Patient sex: M
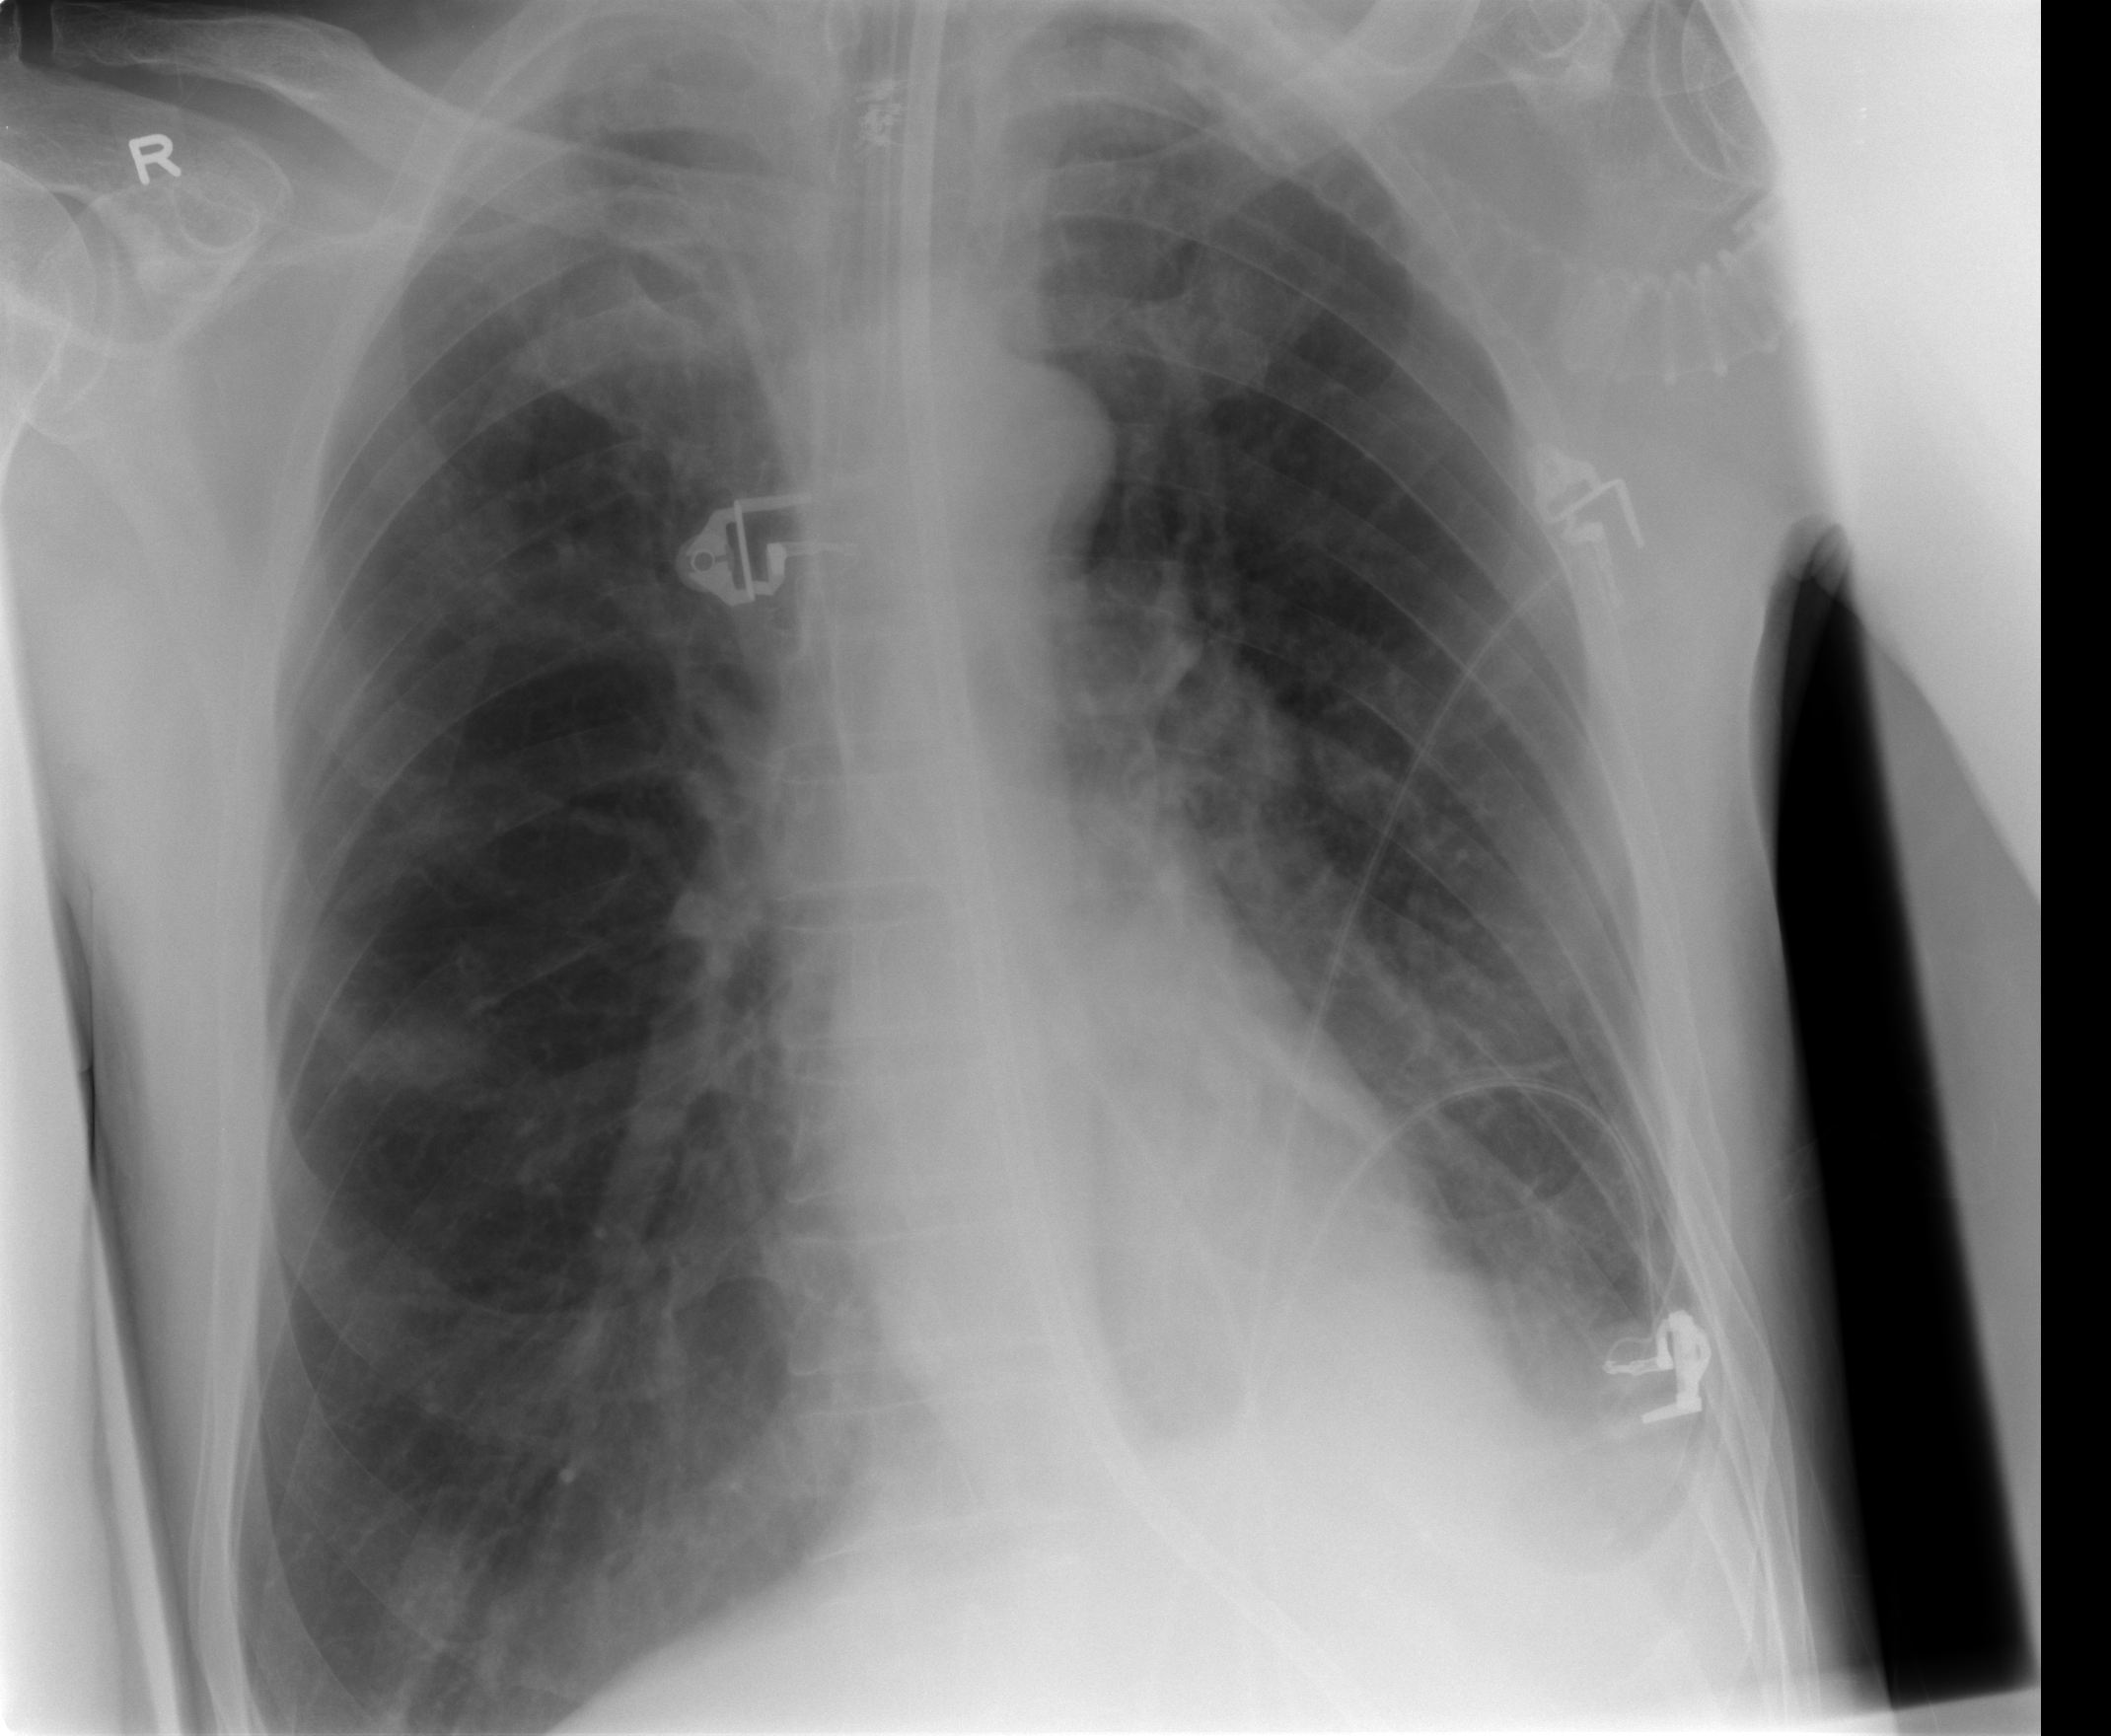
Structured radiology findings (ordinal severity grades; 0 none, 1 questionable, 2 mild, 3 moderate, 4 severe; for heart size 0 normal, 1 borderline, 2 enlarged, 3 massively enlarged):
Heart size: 0
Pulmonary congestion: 0
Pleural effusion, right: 0
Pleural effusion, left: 2
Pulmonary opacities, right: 2
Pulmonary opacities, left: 2
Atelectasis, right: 2
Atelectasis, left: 2